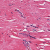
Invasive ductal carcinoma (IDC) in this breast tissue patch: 0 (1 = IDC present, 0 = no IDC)